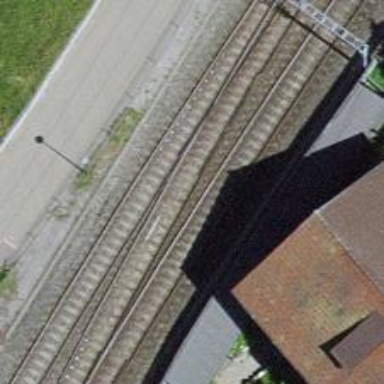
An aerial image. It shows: Siding railway track with electrified contact line.